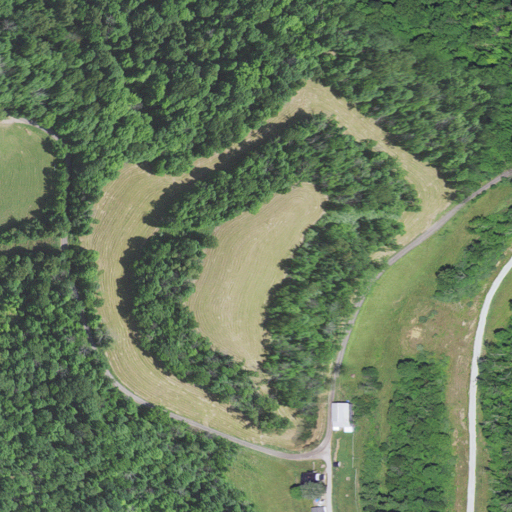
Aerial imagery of ridge(s) in West Virginia named Schupbach Ridge containing deciduous forest, open development, pasture, mixed forest, and shrub